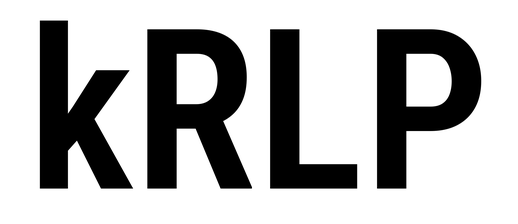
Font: Roboto_Condensed_SemiBold